Interaction volume radius: 10 \u00c5
Interaction volume height: 10 \u00c5
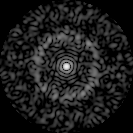
Disorder parameter: 0.8398